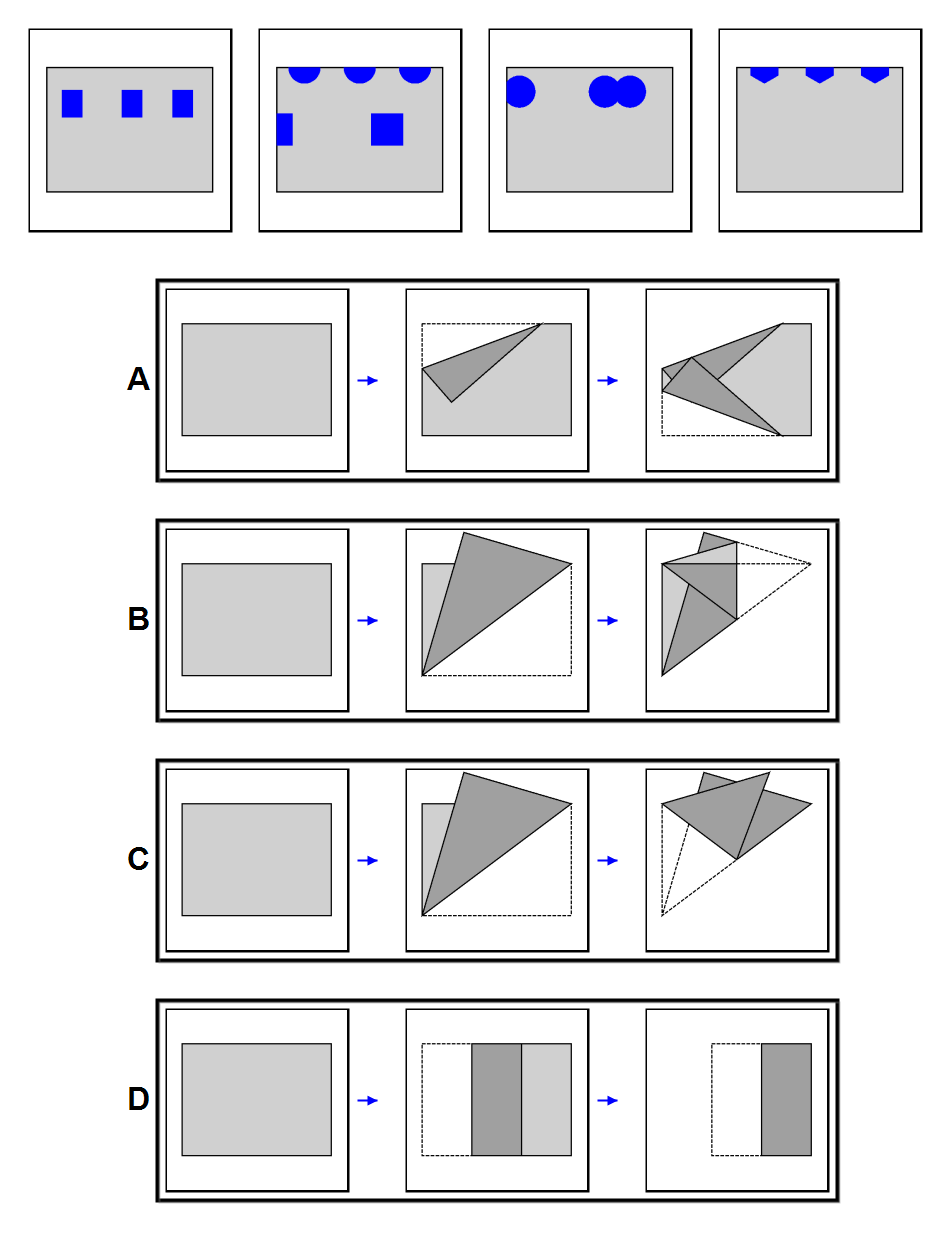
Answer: D